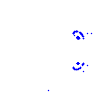
Particle: proton